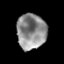
Tissue: prostate
Cell type: Epithelial cells
Senescence score: 0.332
Nuclear area (px): 1021
Mean DAPI intensity: 141.572